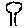
Label: tree